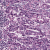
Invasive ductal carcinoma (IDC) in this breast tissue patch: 1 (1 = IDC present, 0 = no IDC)